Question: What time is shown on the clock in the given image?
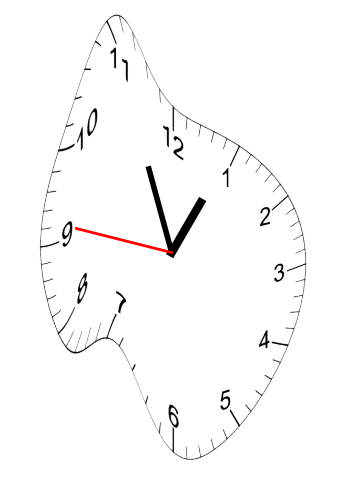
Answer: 12:55:46